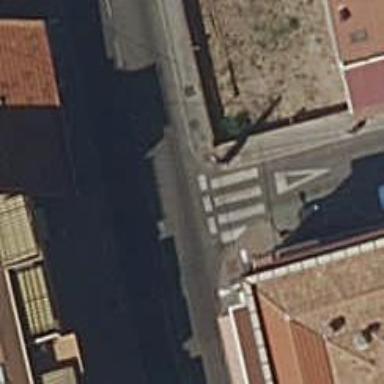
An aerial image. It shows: Marked crossing on asphalt footway.